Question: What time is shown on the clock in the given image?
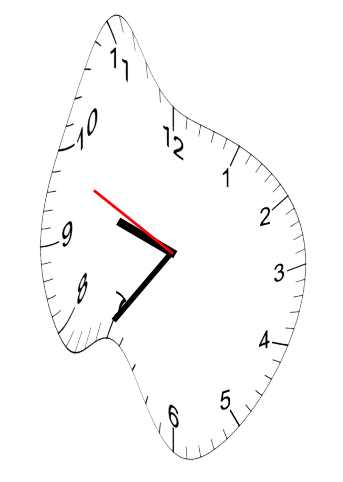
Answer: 09:35:49